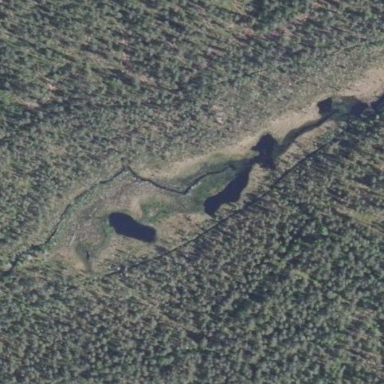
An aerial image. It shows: Serene lake.